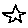
Label: star